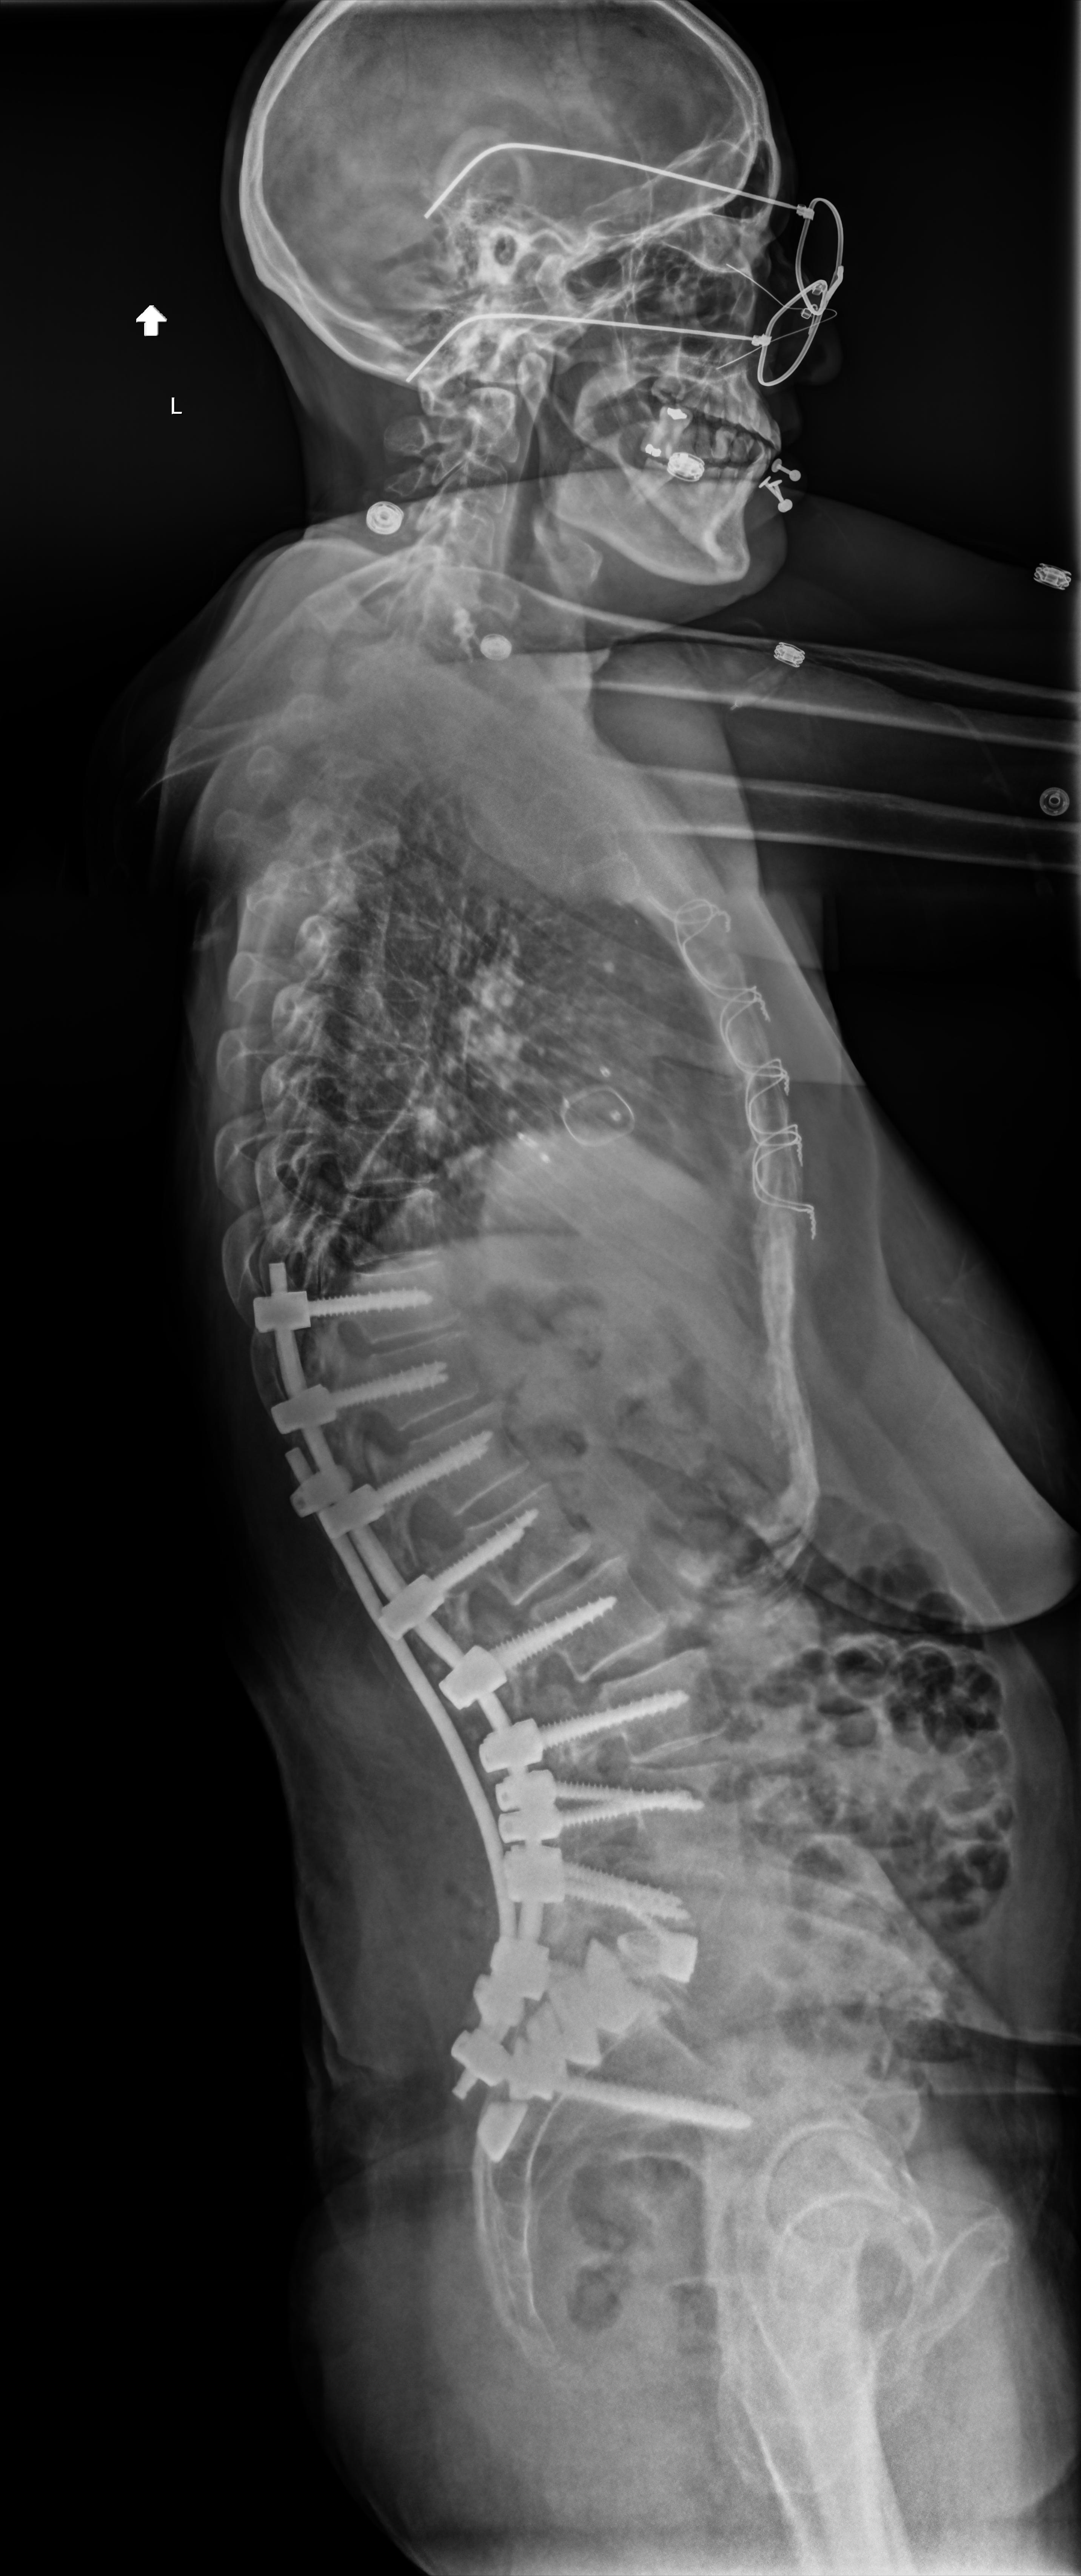
View: LATERAL
Implant manufacturer: medtronic solera